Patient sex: F
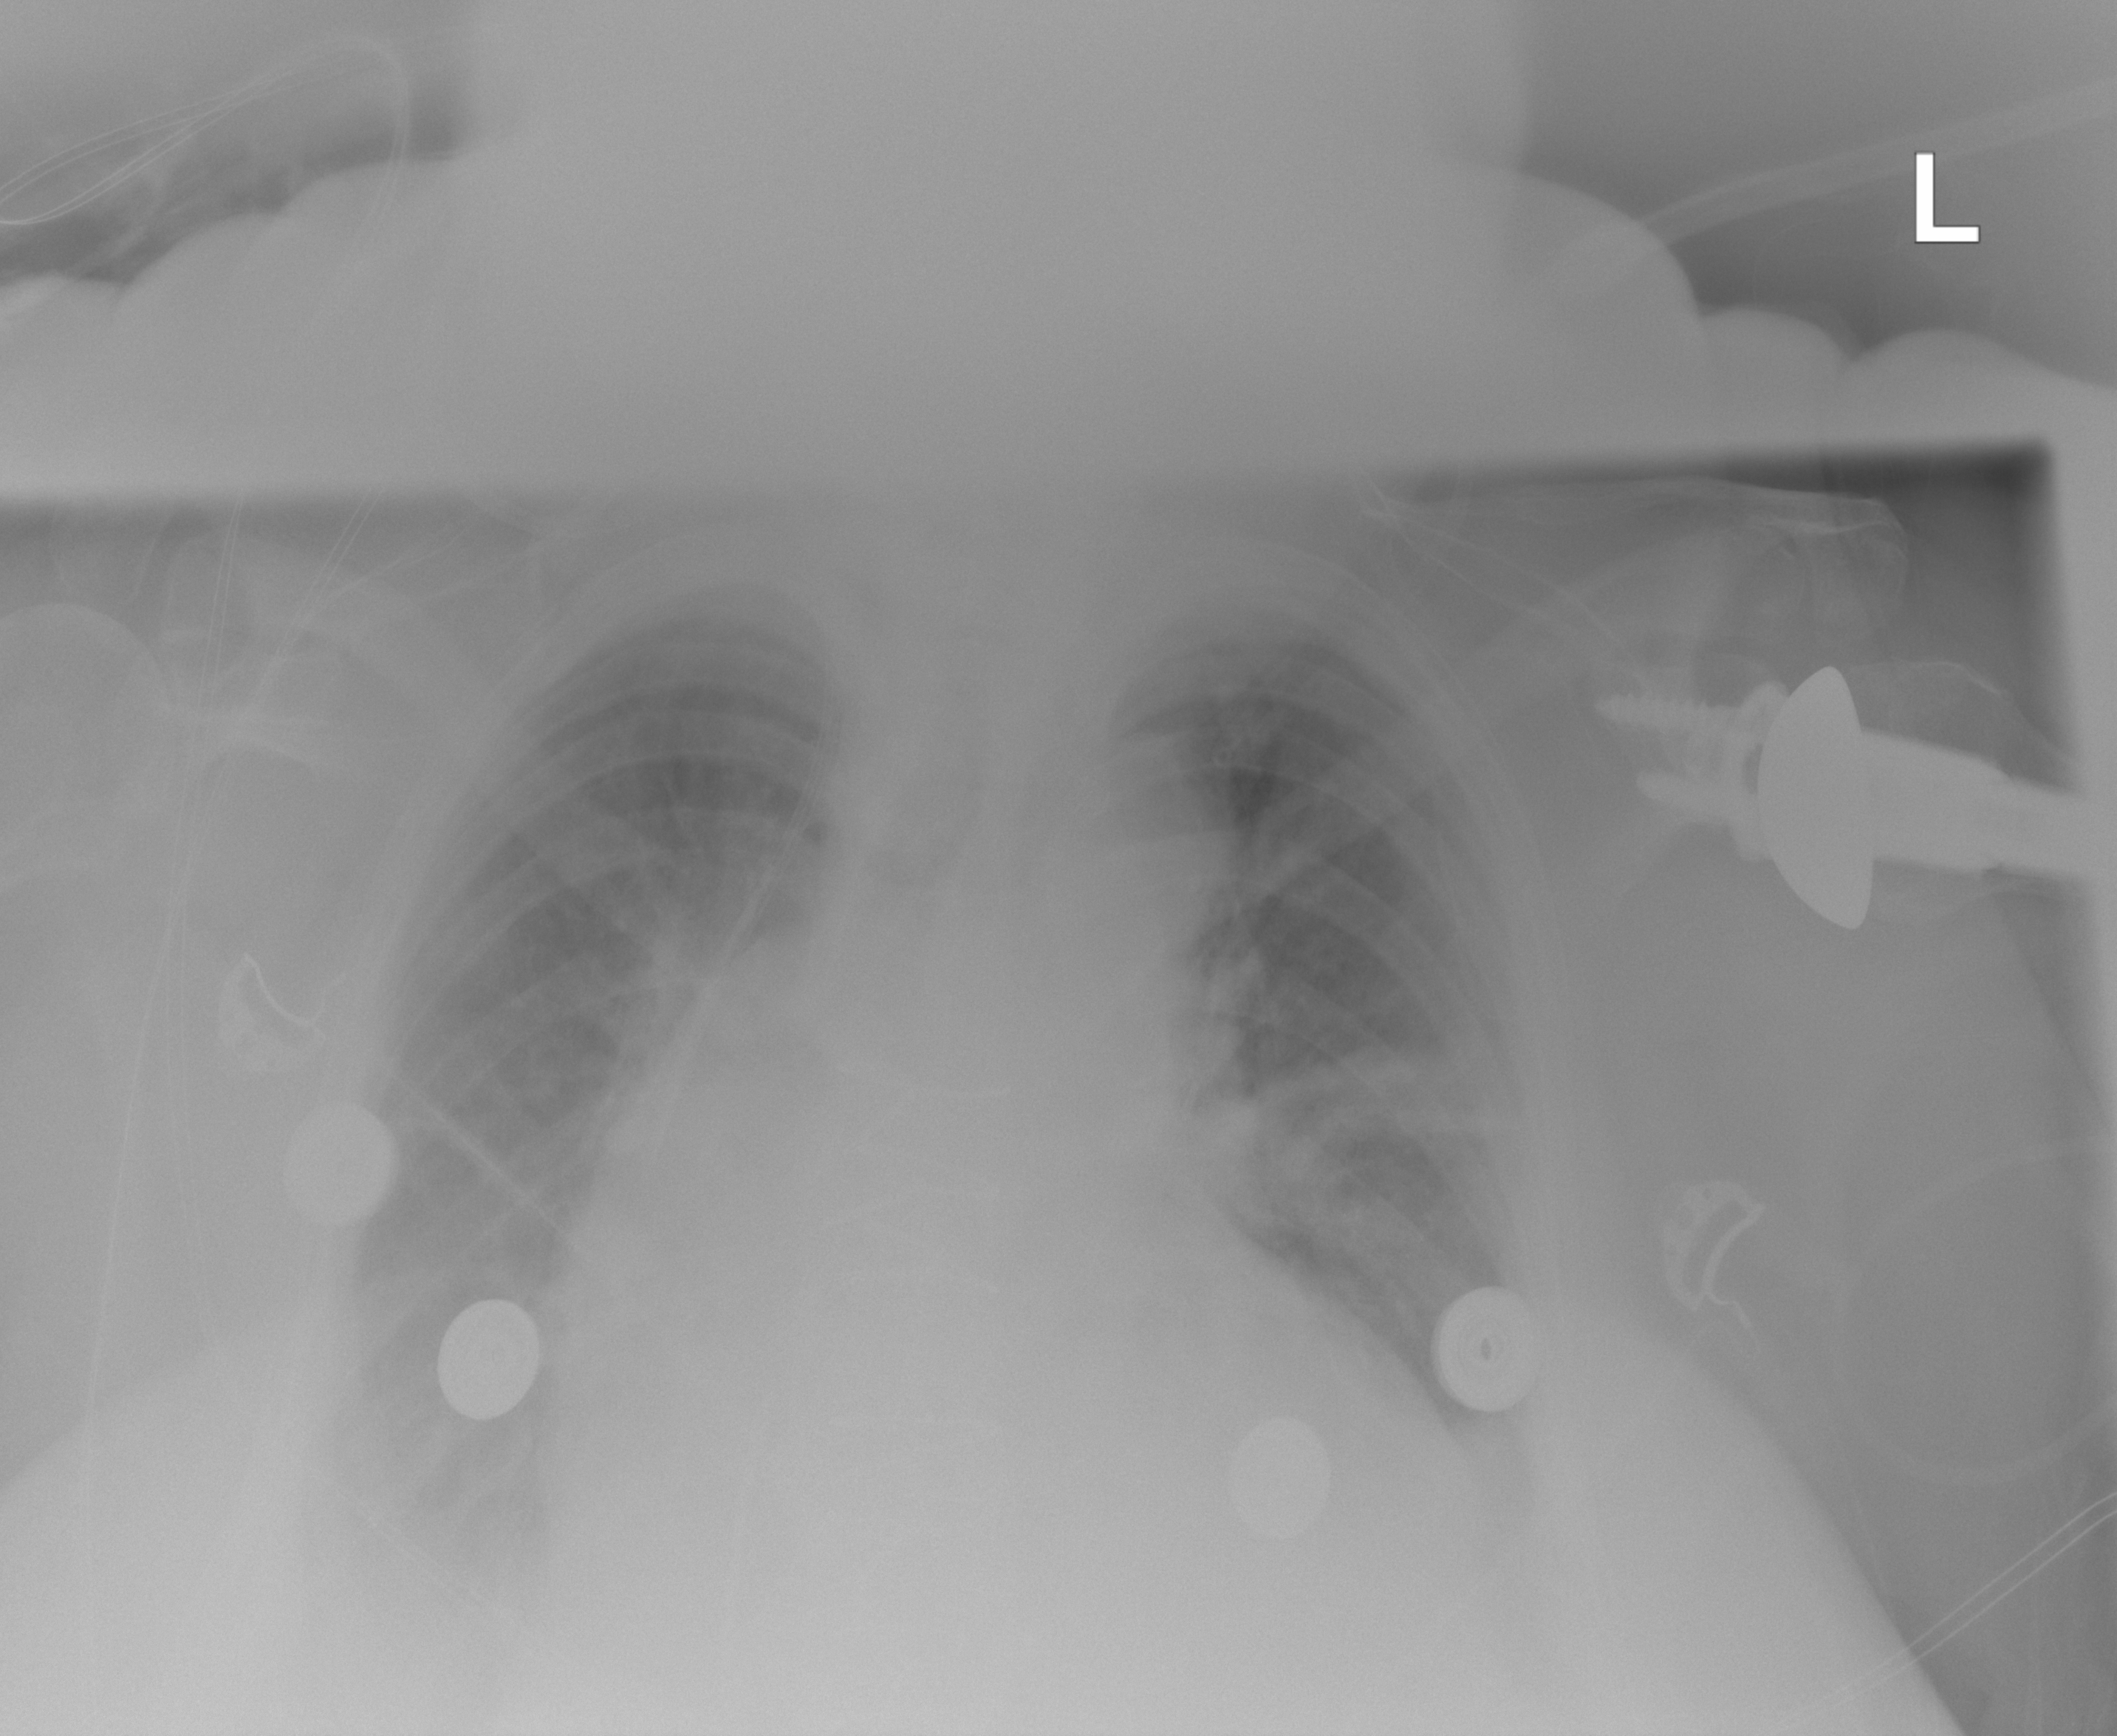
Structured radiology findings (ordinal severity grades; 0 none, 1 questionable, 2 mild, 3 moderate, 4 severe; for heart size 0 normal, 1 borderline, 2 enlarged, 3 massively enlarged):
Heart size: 2
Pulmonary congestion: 0
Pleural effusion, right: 2
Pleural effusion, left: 2
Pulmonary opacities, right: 0
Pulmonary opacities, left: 0
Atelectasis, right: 2
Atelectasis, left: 2